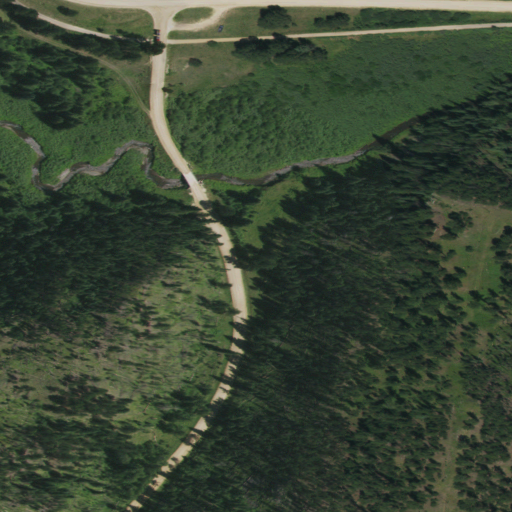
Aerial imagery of valley in South Dakota named Cluder Gulch containing evergreen forest, woody wetlands, shrub, and grassland